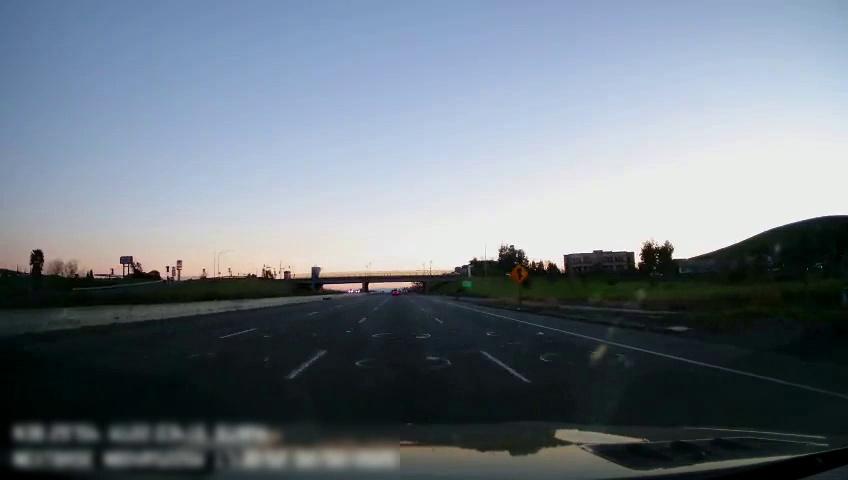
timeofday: Day
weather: Sunny
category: Drivable Space
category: Lanes | Current Lane
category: Lanes | Current Lane
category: Lanes | Alternate Lane
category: Lanes | Alternate Lane
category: Traffic | Signs